Interaction volume radius: 10 \u00c5
Interaction volume height: 20 \u00c5
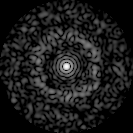
Disorder parameter: 0.8288